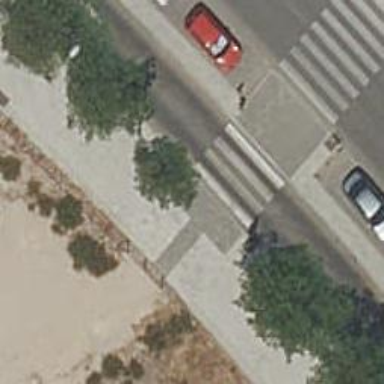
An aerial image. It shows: Uncontrolled road crossing.